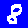
Digit: 8